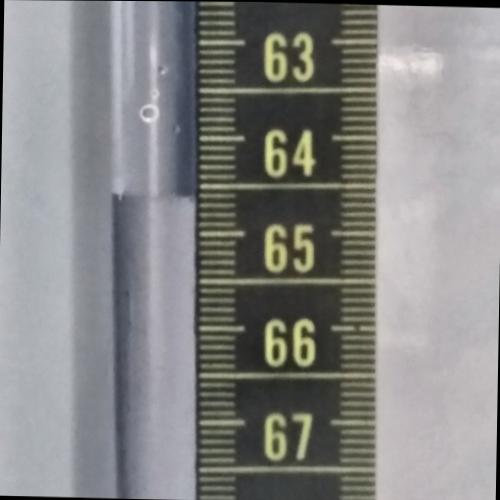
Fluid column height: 64.6 cm